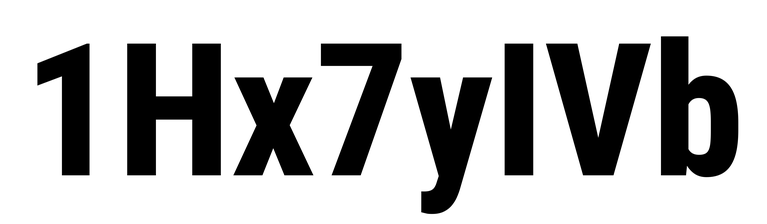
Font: Roboto_Condensed_ExtraBold